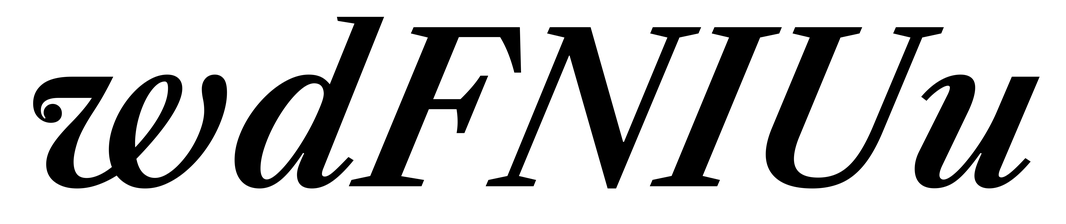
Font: LibreCaslonText-Italic_SemiBold_Italic